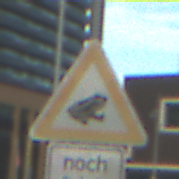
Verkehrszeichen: AmphibienwanderungLinks
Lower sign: LaengeEinerStrecke4
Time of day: MorningAfternoon
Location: Outdoor (Urban)
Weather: PartlyCloudy
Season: NotSpecified
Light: Natural